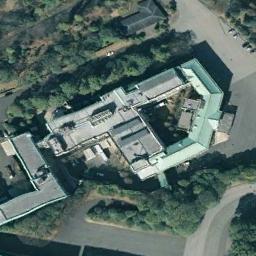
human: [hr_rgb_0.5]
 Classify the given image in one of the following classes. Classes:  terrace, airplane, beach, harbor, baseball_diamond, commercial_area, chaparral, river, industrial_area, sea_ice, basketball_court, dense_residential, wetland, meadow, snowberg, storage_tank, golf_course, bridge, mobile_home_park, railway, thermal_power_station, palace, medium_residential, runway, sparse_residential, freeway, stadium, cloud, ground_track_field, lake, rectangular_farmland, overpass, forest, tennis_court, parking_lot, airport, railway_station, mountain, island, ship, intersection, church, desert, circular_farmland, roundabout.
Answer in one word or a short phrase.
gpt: palace